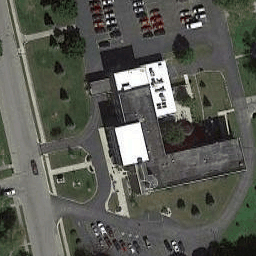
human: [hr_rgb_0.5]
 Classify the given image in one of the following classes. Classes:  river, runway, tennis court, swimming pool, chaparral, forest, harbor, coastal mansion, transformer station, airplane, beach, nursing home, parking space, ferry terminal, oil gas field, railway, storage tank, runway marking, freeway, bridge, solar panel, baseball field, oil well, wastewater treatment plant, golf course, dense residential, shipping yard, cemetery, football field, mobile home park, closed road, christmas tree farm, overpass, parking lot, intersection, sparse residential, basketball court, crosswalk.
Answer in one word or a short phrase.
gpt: nursing home